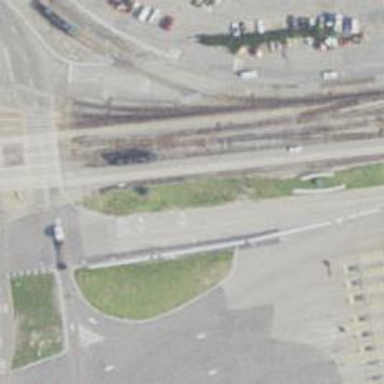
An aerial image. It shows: Railway yard used for servicing trains.